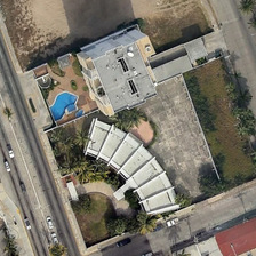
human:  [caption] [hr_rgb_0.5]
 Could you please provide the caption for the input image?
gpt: There are several buildings and some green tropical plants in the resort.

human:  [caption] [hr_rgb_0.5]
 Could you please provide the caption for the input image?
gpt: the house is white and the road is grey .

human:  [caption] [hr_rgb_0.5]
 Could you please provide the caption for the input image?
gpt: This is a beautiful house near the road.

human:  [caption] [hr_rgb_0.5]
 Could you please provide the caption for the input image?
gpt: There are some buildings and green tropical plants in the resort area.

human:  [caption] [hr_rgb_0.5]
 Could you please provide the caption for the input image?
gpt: This is a nice house by the road.